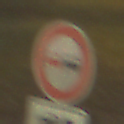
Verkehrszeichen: Ueberholverbot
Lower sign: MehrspurigeFahrzeuge4
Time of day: Night
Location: Outdoor (Suburban)
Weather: Clear
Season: NotSpecified
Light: Artificial